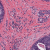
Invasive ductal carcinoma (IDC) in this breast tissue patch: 0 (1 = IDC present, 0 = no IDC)